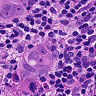
Metastatic tissue present: yes